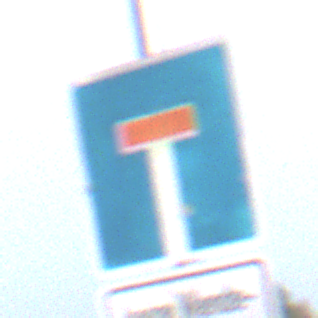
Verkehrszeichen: Sackgasse
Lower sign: HinweisGeaenderteVorfahrtVerkehrsfuehrungVerkehrsregelung3
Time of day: SunriseSunset
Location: Outdoor (Nature)
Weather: Overcast
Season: NotSpecified
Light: Natural